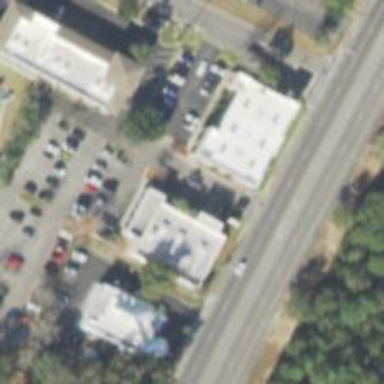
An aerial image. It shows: Parking space is available.